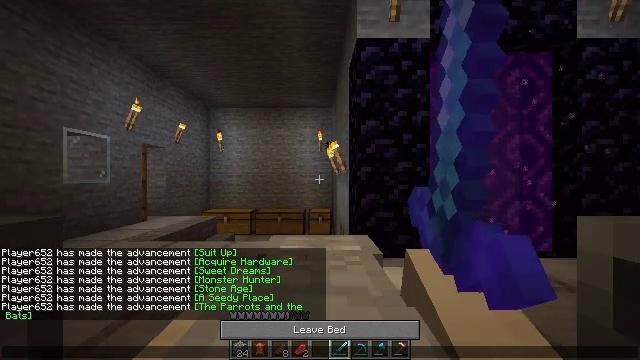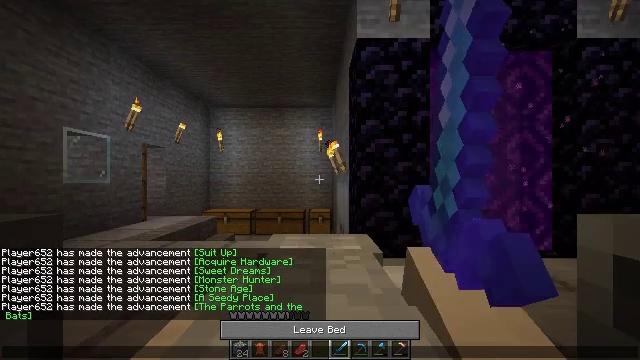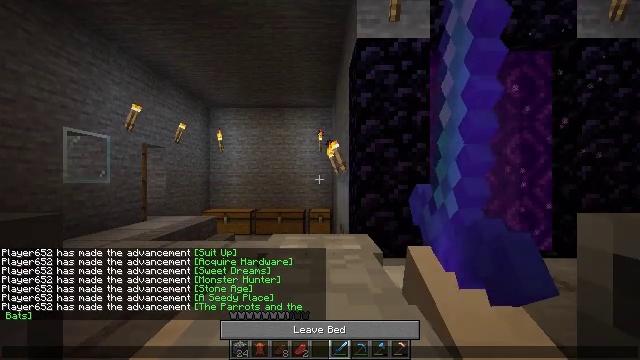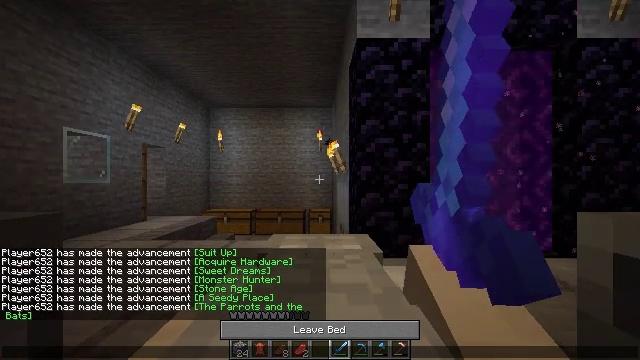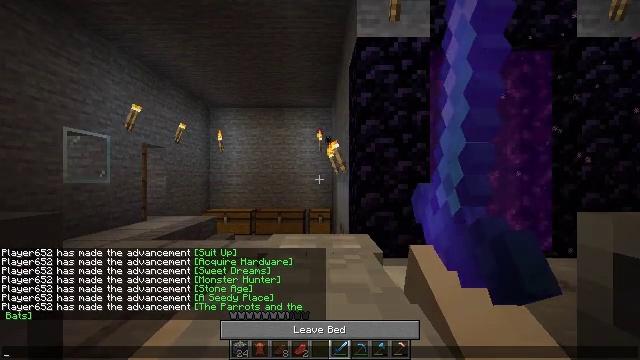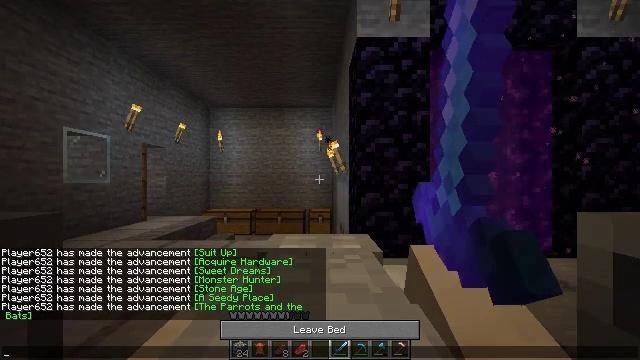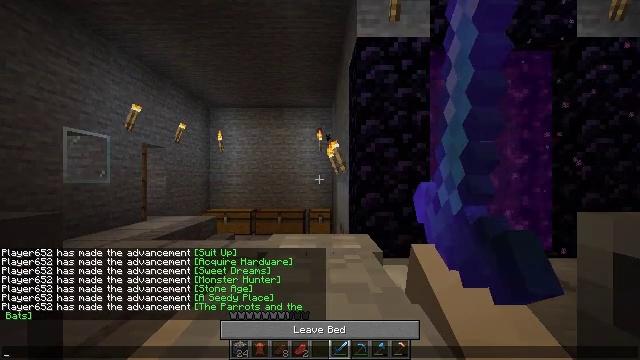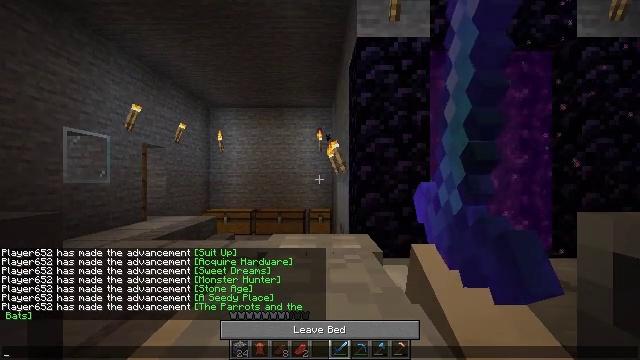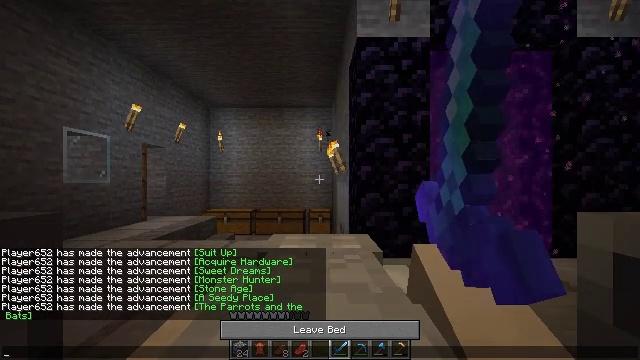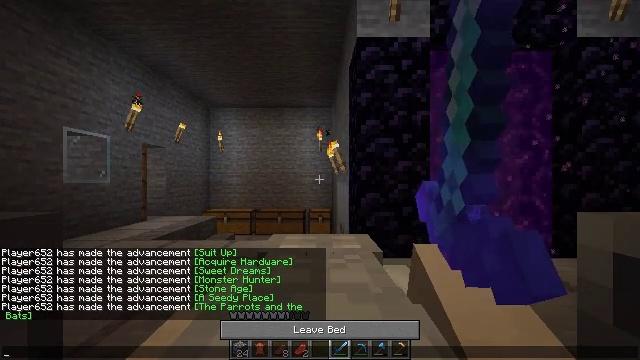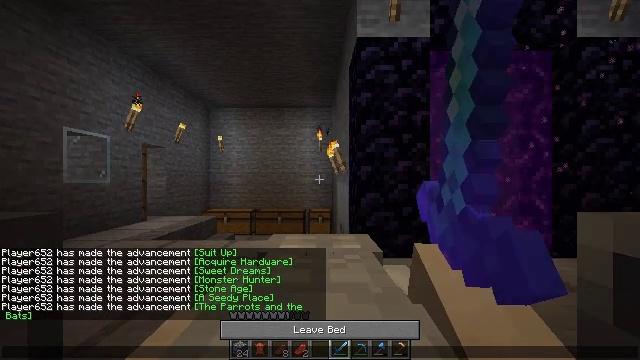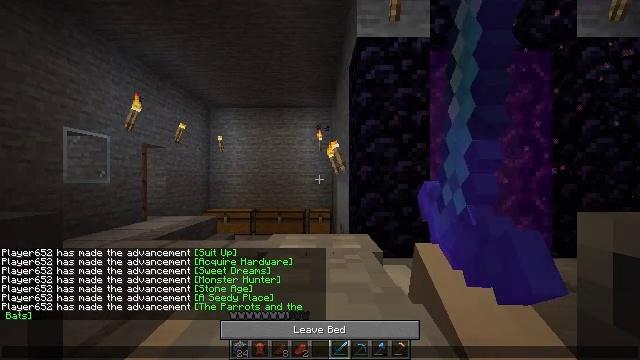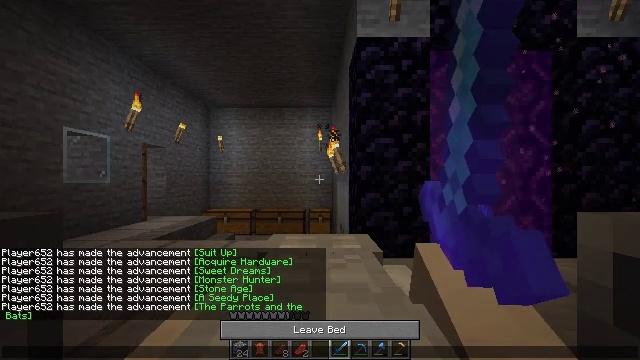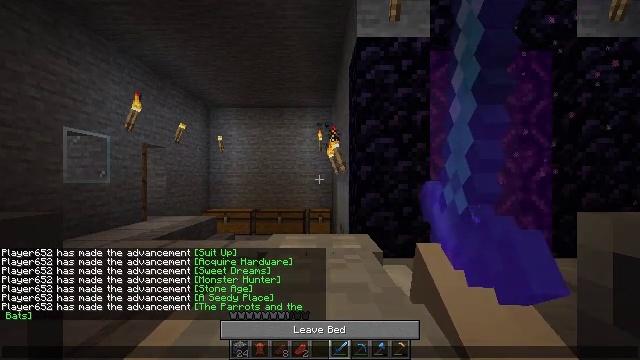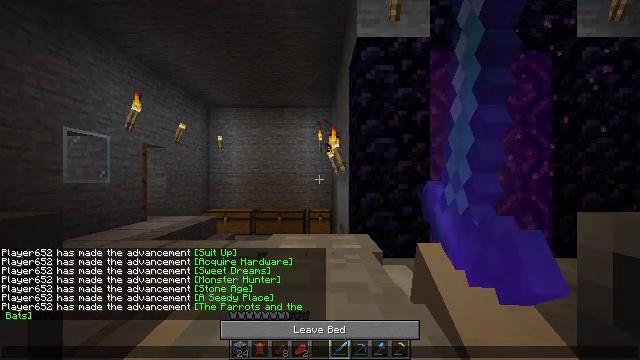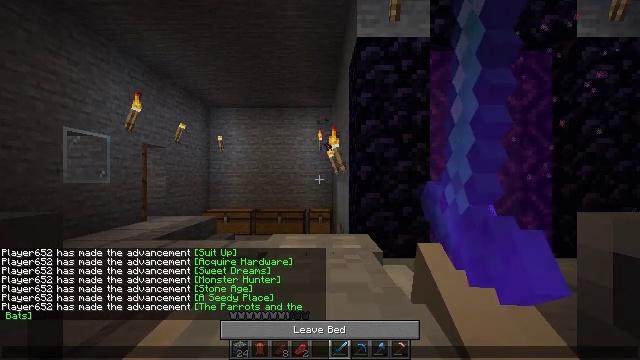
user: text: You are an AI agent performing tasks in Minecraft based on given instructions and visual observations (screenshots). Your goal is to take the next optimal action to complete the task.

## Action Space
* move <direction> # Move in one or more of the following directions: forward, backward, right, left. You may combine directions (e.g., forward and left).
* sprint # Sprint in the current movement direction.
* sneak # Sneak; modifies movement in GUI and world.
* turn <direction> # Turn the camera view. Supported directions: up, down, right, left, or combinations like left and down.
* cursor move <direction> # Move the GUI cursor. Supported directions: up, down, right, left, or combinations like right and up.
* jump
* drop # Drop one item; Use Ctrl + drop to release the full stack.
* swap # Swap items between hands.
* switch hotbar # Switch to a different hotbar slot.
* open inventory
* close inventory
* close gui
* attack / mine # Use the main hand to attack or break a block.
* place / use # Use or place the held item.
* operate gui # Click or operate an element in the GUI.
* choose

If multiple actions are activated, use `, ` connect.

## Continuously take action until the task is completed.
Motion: motion action
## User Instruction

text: Break the mature wheat plants.
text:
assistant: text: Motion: no_op
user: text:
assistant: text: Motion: no_op
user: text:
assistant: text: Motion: no_op
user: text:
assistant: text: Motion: no_op
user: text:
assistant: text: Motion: no_op
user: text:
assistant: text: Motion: no_op
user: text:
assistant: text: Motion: no_op
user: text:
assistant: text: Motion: no_op
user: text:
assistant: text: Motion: no_op
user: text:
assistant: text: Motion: no_op
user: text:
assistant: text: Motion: no_op
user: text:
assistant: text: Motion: no_op
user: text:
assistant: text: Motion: no_op
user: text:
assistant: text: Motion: no_op
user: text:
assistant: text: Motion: no_op
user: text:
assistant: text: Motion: no_op
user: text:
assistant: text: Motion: no_op
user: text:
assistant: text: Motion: no_op
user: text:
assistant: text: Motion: no_op
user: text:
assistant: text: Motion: no_op
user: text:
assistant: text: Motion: no_op
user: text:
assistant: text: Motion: no_op
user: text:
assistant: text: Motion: no_op
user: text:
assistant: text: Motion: no_op
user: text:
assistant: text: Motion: no_op
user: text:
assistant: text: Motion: no_op
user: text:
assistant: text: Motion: no_op
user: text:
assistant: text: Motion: no_op
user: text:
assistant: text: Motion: no_op
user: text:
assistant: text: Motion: no_op